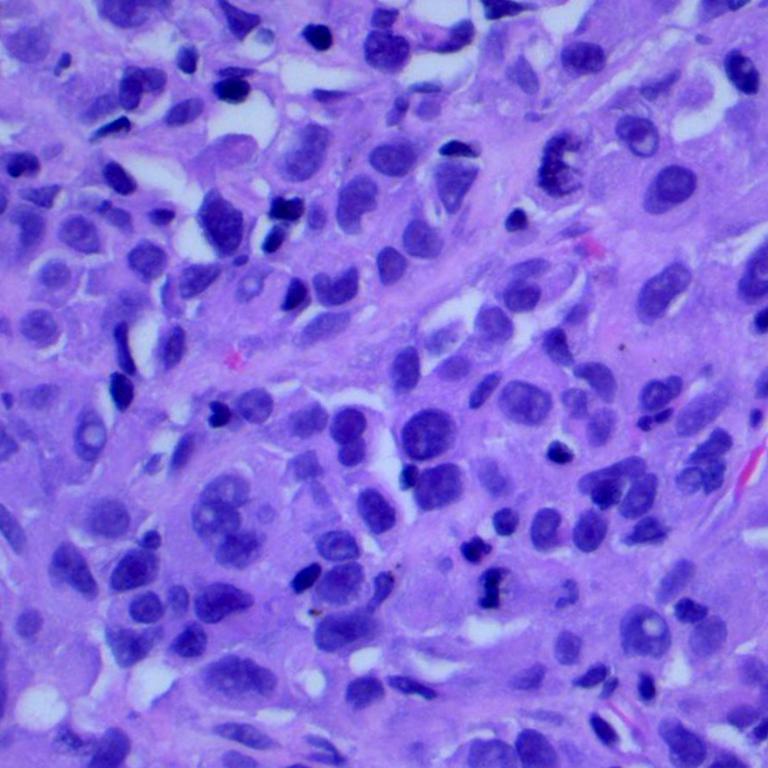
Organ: lung
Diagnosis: adenocarcinomas